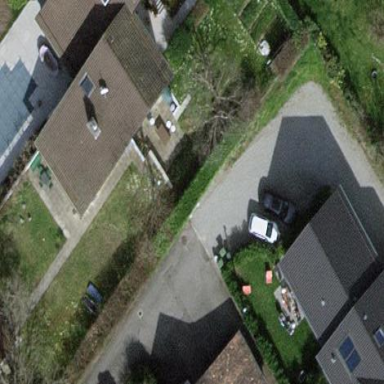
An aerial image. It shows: Garden enclosed by fence.